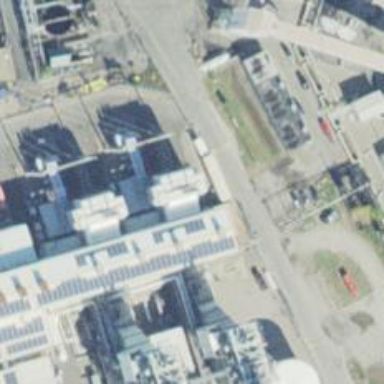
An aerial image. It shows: Gas turbine generator powered by gas.